Question: This is what I see in 'gvim' after I copy-pasted text there. I do not see it in 'vim' in terminal. What does this mean? I am clueless as whether it is a bug or a feature:)

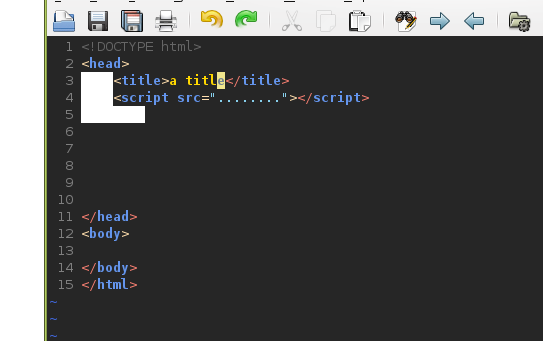
Answer: So I dedicated some more time to this. It seems to be a bug. It has nothing to do with white spaces. It happens when:
1. Editing .html file
2. Just inside tags
3. The color scheme is "slate"
I solved it simply by changing the color scheme.